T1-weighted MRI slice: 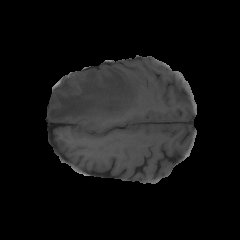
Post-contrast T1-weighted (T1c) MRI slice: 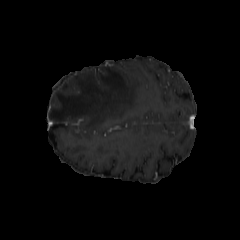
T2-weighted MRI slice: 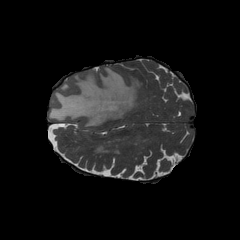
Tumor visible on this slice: yes